Question: Not that significant, but annoying to no end. Why does matlab has no small phi ('arphi') symbol ? It has pretty much all other symbols LaTeX offers, but not this one. Why ?

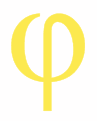
Answer: The default interpreter is TeX actually, not LaTeX, which is why you're having this problem. You can use LaTeX as the interpreter for a given part doing something like this:
'''
plot(1);
hl = legend('$$arphi$$');
set(hl,'Interpreter','latex')
'''
or you can set LaTeX as your default interpretor using
'''
set(0,'DefaultTextInterpreter', 'latex');
'''
which can be put in your startup.m file if you like.